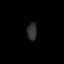
Tissue: skin
Cell type: Fibroblasts
Senescence score: 0.7268
Nuclear area (px): 167
Mean DAPI intensity: 48.09